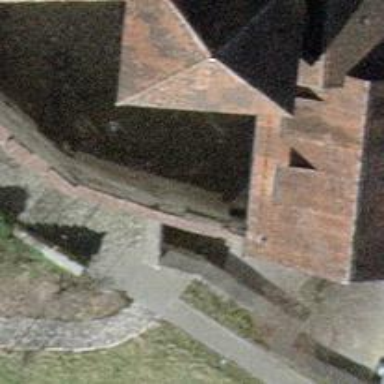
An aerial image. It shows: City wall serving as barrier.